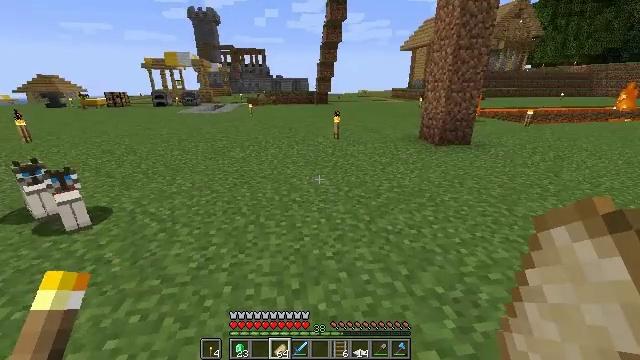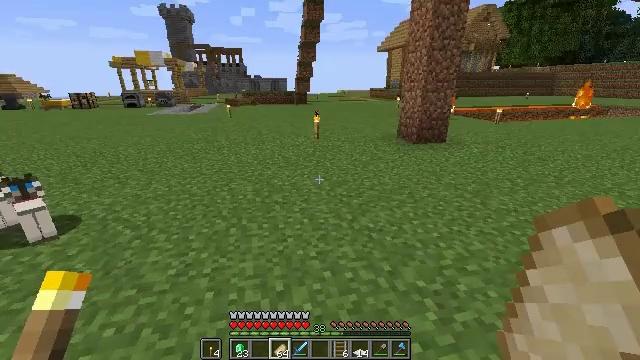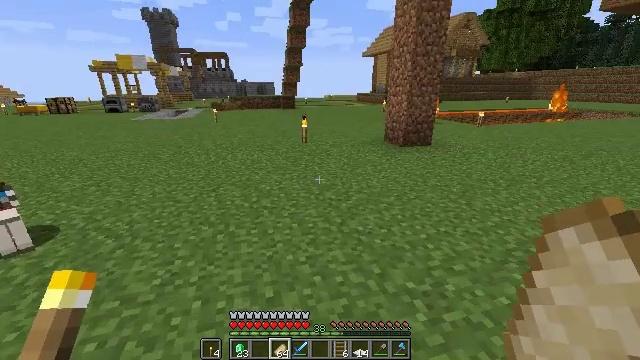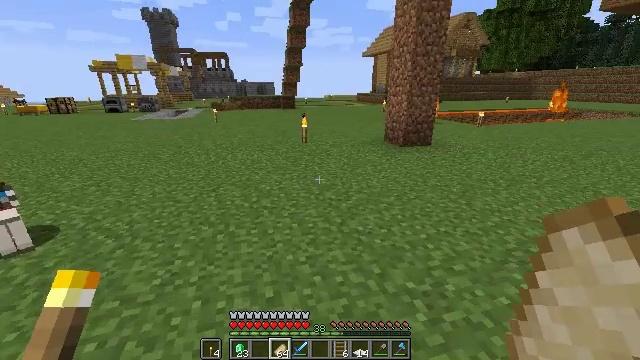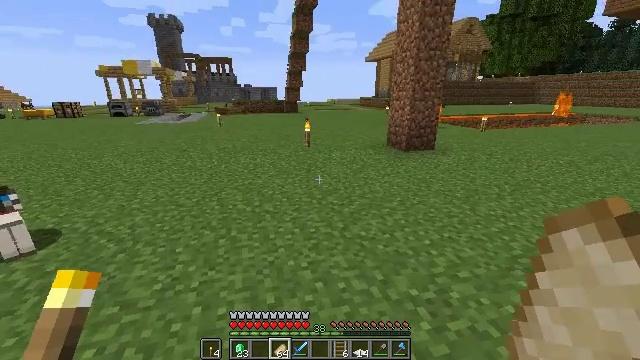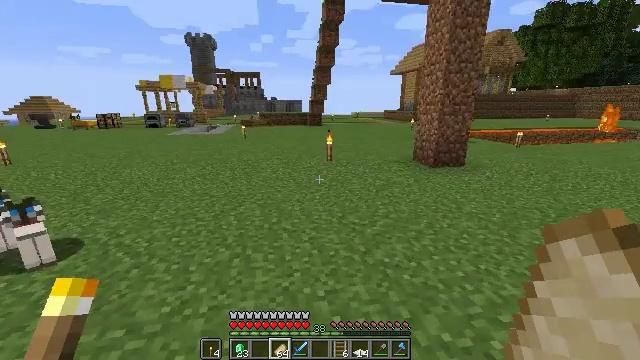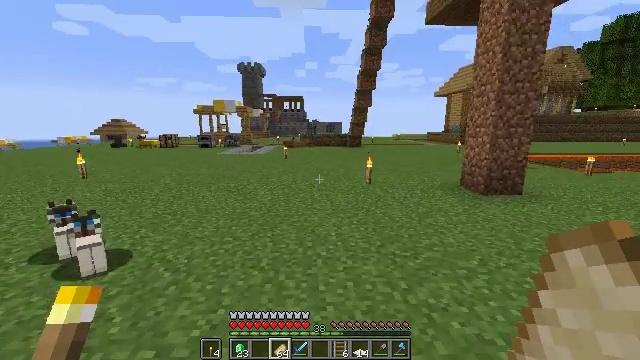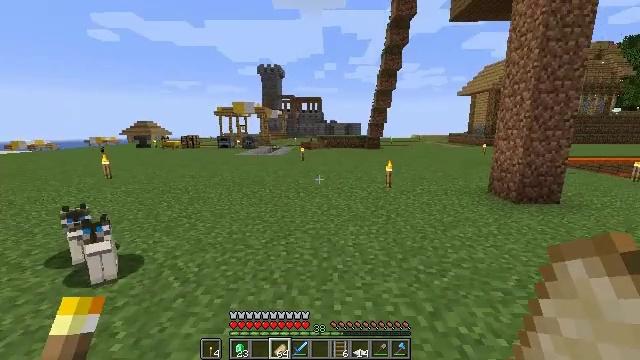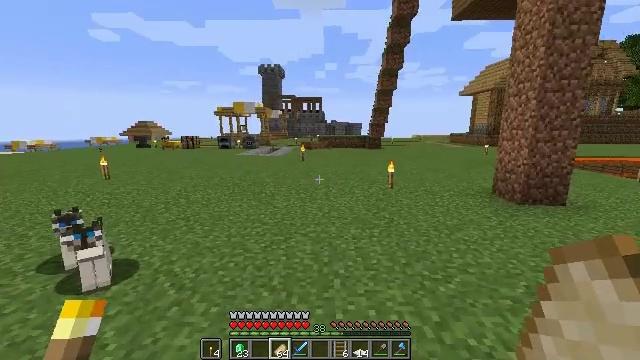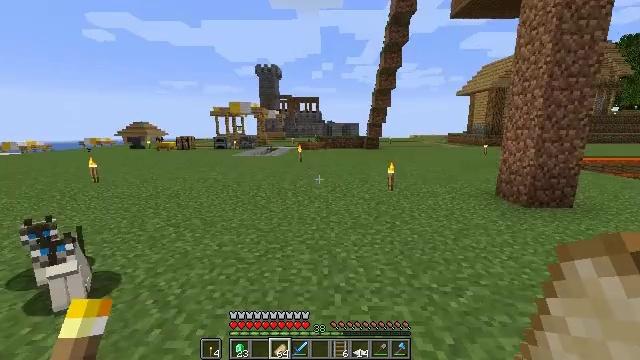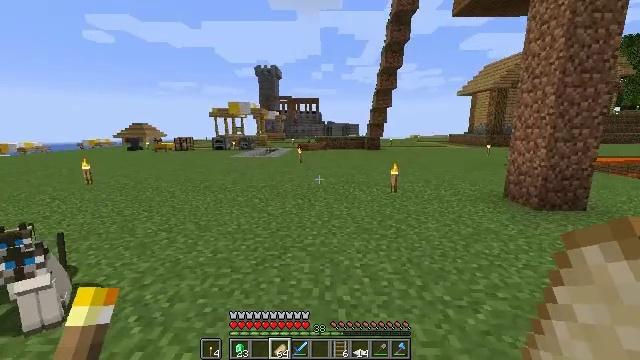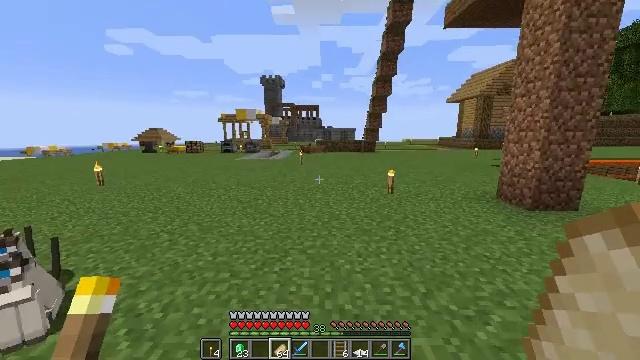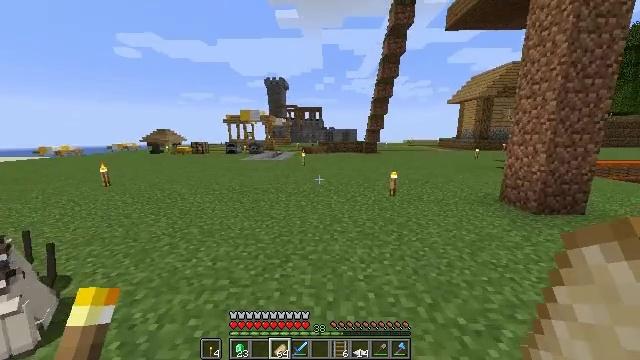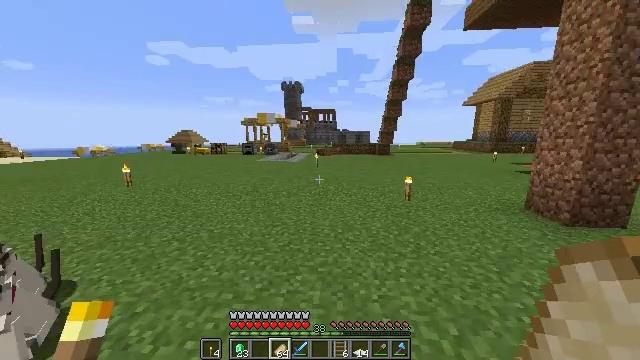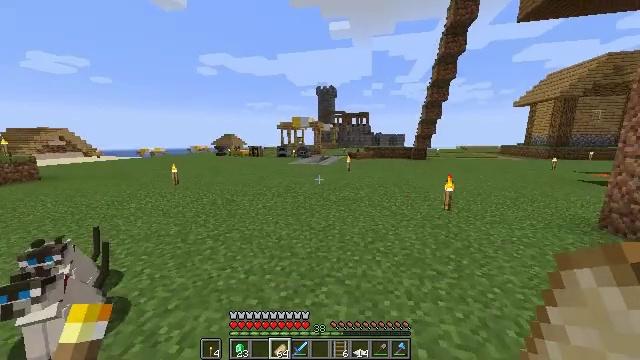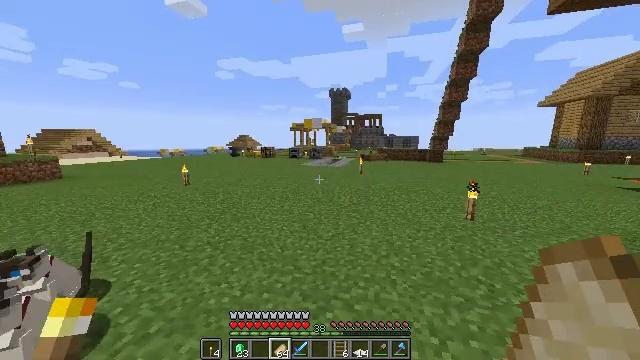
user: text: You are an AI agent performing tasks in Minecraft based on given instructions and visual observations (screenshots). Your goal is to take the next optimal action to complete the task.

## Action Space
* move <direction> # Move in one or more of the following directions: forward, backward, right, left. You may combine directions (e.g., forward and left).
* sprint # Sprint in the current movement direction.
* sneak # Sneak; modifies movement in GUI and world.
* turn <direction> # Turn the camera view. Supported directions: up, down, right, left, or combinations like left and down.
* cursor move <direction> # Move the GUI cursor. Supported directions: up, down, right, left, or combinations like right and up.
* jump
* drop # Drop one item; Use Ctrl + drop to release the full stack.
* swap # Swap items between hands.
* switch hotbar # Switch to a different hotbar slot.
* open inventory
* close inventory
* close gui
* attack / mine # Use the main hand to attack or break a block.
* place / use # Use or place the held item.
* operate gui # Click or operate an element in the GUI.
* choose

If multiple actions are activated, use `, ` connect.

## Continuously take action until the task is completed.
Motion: motion action
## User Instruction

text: Gather the blast furnace into your inventory.
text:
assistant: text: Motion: turn right
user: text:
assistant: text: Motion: turn right
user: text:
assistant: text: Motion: no_op
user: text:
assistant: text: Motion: move forward
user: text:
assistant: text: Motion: move forward, turn left and up
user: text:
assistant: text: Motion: move forward, turn left and up
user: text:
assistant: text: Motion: move forward, turn left
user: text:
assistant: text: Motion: move forward
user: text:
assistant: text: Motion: move forward
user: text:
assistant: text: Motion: move forward, sprint
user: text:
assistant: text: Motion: move forward, sprint
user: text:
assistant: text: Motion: move forward, sprint
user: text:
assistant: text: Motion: move forward, sprint, turn left
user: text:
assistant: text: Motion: move forward, turn left
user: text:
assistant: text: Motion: move forward, sprint, turn left
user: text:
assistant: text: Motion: move forward, sprint
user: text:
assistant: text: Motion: move forward, sprint
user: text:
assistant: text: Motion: move forward, sprint, turn right and up
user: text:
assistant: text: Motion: move forward
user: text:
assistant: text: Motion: move forward, sprint
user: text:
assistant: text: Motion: move forward, sprint
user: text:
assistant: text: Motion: move forward, sprint
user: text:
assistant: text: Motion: move forward, sprint
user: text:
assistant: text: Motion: move forward, sprint
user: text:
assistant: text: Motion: move forward
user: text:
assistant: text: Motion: move forward
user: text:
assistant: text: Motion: move forward, jump
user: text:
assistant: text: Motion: move forward, jump
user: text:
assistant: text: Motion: move forward, jump
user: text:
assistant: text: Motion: move forward, jump